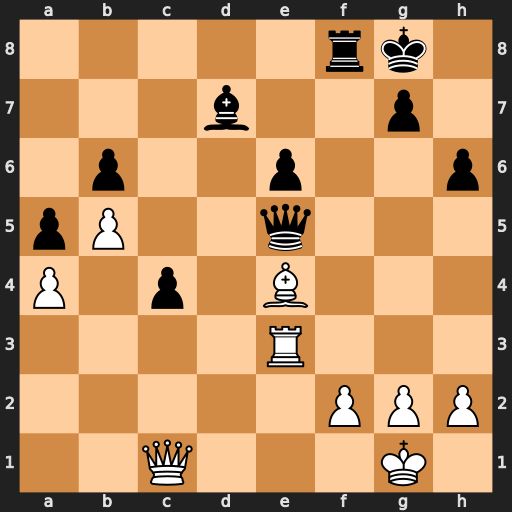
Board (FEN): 5rk1/3b2p1/1p2p2p/pP2q3/P1p1B3/4R3/5PPP/2Q3K1
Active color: w
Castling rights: -
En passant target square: -
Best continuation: Bh7+ Kxh7 Rxe5